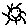
Label: sun